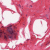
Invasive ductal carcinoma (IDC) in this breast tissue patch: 0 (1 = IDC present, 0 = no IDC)